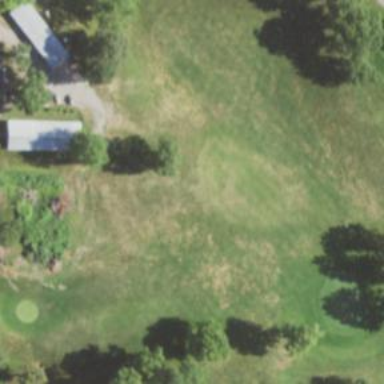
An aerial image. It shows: Golf rough area.